Field crop: tomato
Growth stage: 2
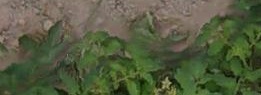
Species: tomato